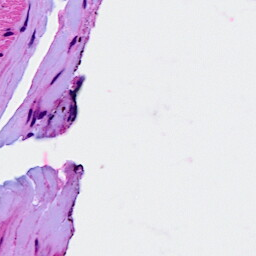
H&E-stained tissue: Breast